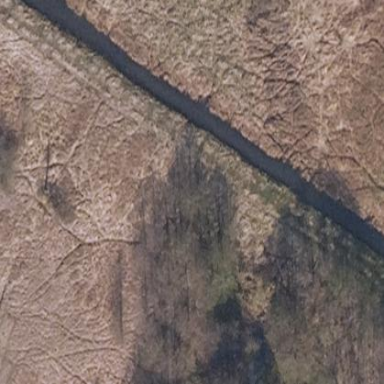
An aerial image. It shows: Wetland area characterized by wet meadow.